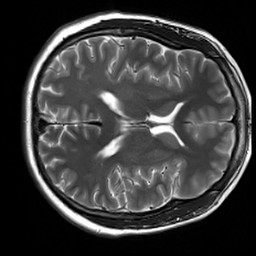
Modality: T2w
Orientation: axial
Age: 26
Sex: male
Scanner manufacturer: siemens
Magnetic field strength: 3 T
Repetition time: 7 s
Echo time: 0.09 s